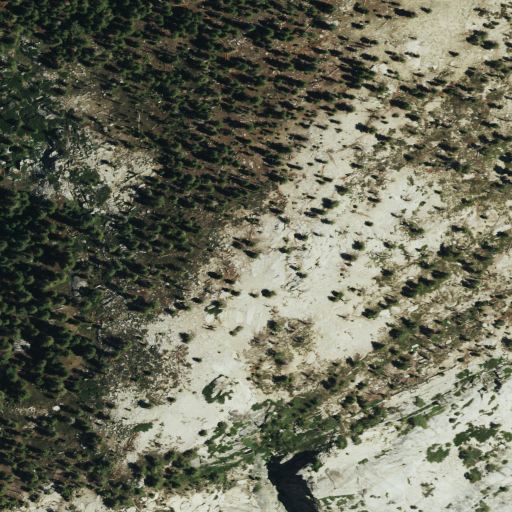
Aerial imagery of mountain in California named Nance Peak containing shrub, evergreen forest, and grassland